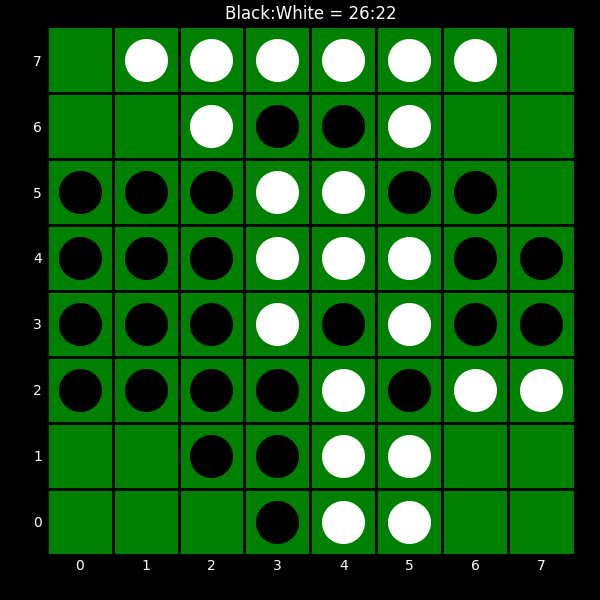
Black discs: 26
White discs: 22